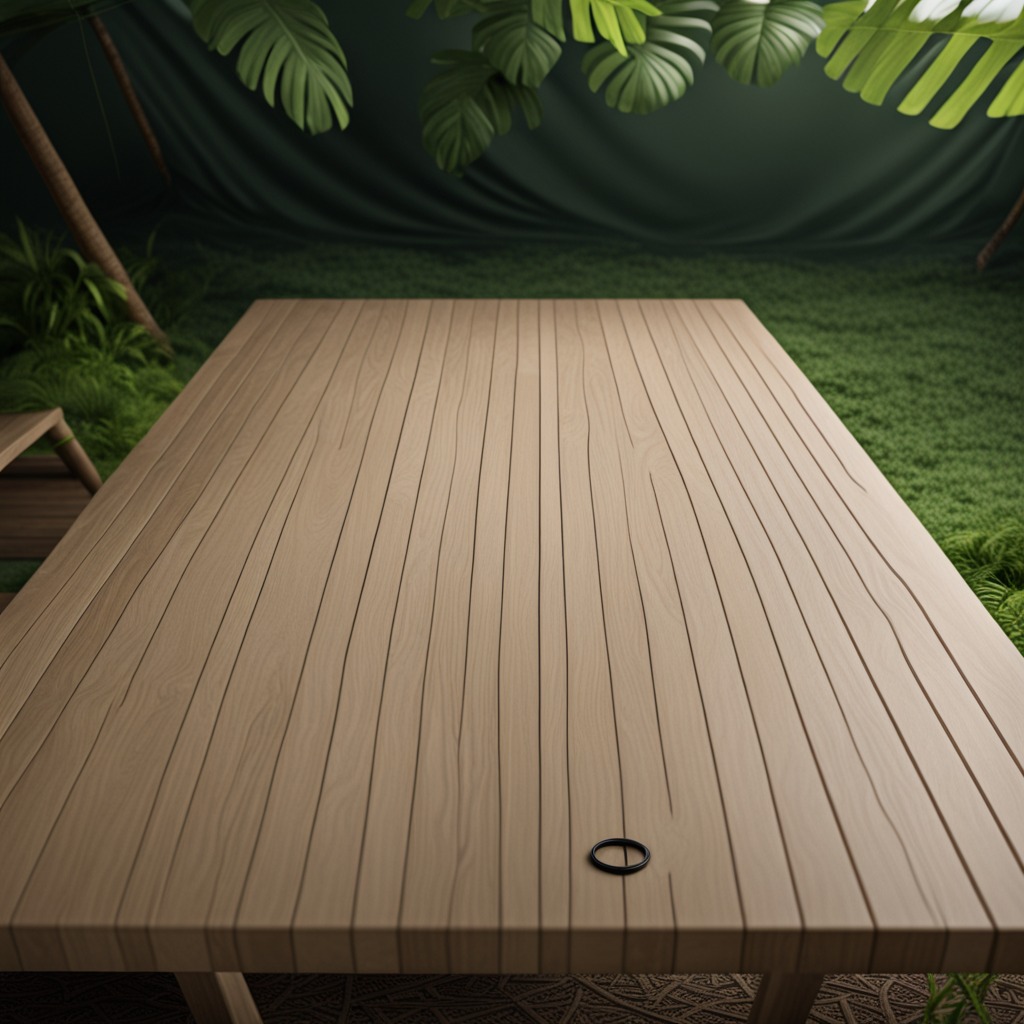
A rubber O-ring is lying on the wooden table.